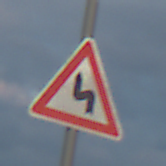
Verkehrszeichen: DoppelkurveZunaechstLinks
Umgebung: Outdoor, Nature
Tageszeit: SunriseSunset
Wetter: PartlyCloudy
Licht: Natural
Jahreszeit: NotSpecified
Kontrast: LowContrast